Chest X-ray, AP view. Patient: 7 years old, sex M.
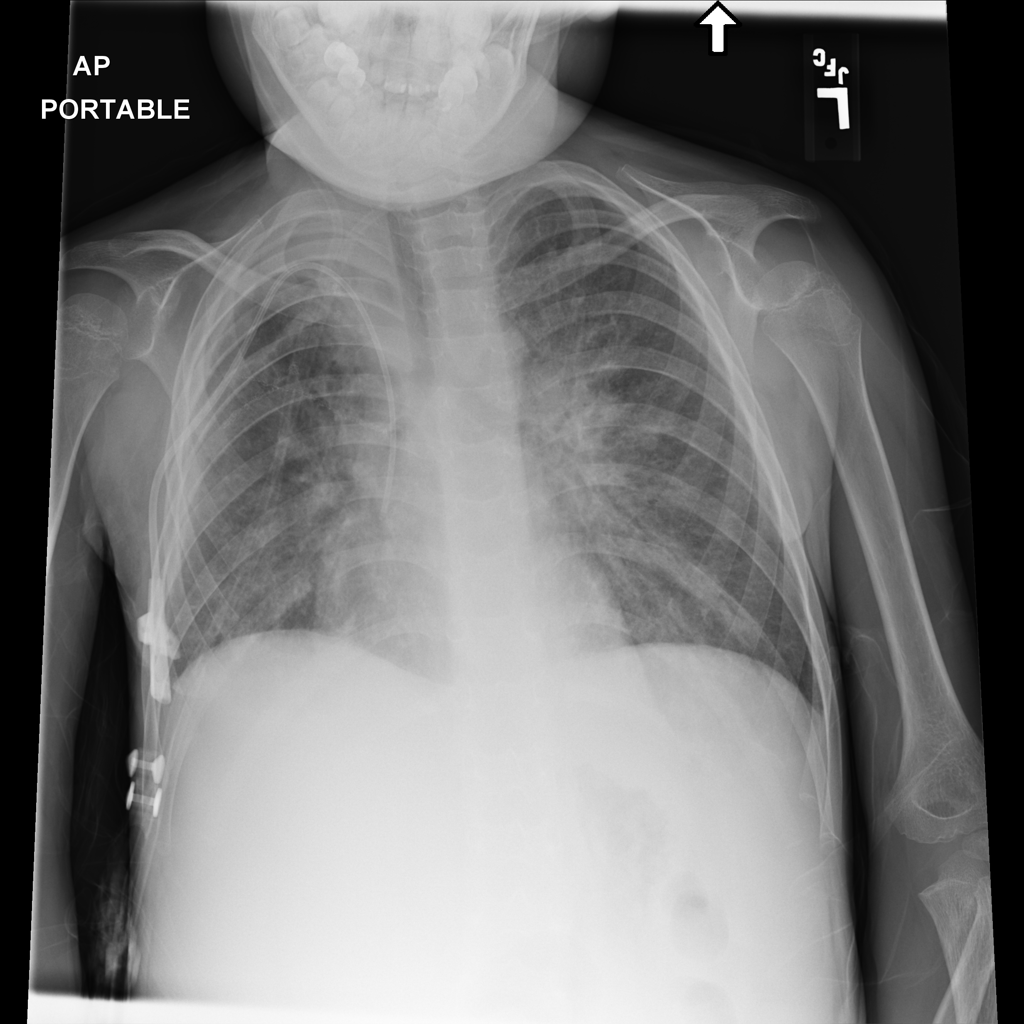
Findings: Infiltration